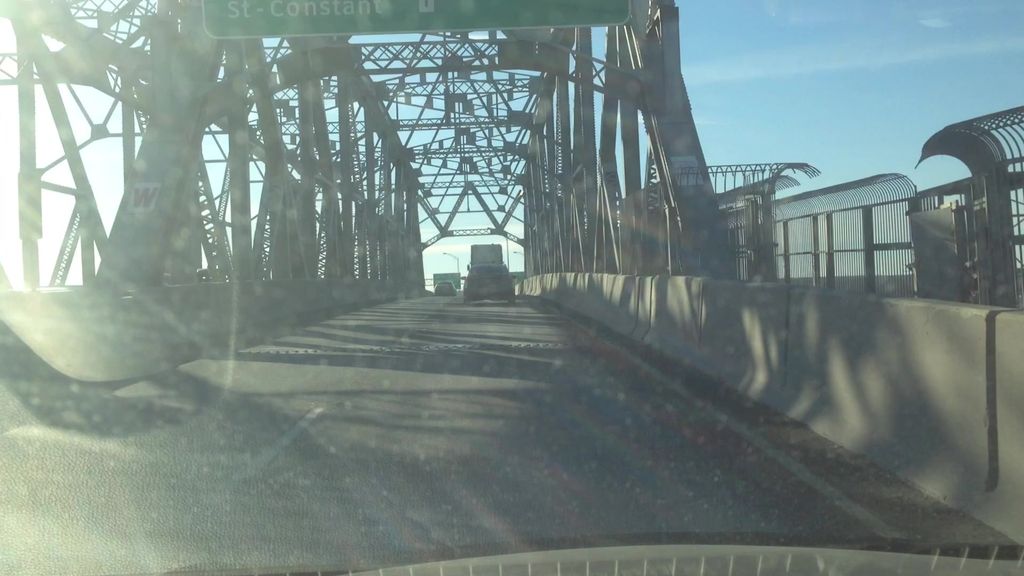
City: montreal